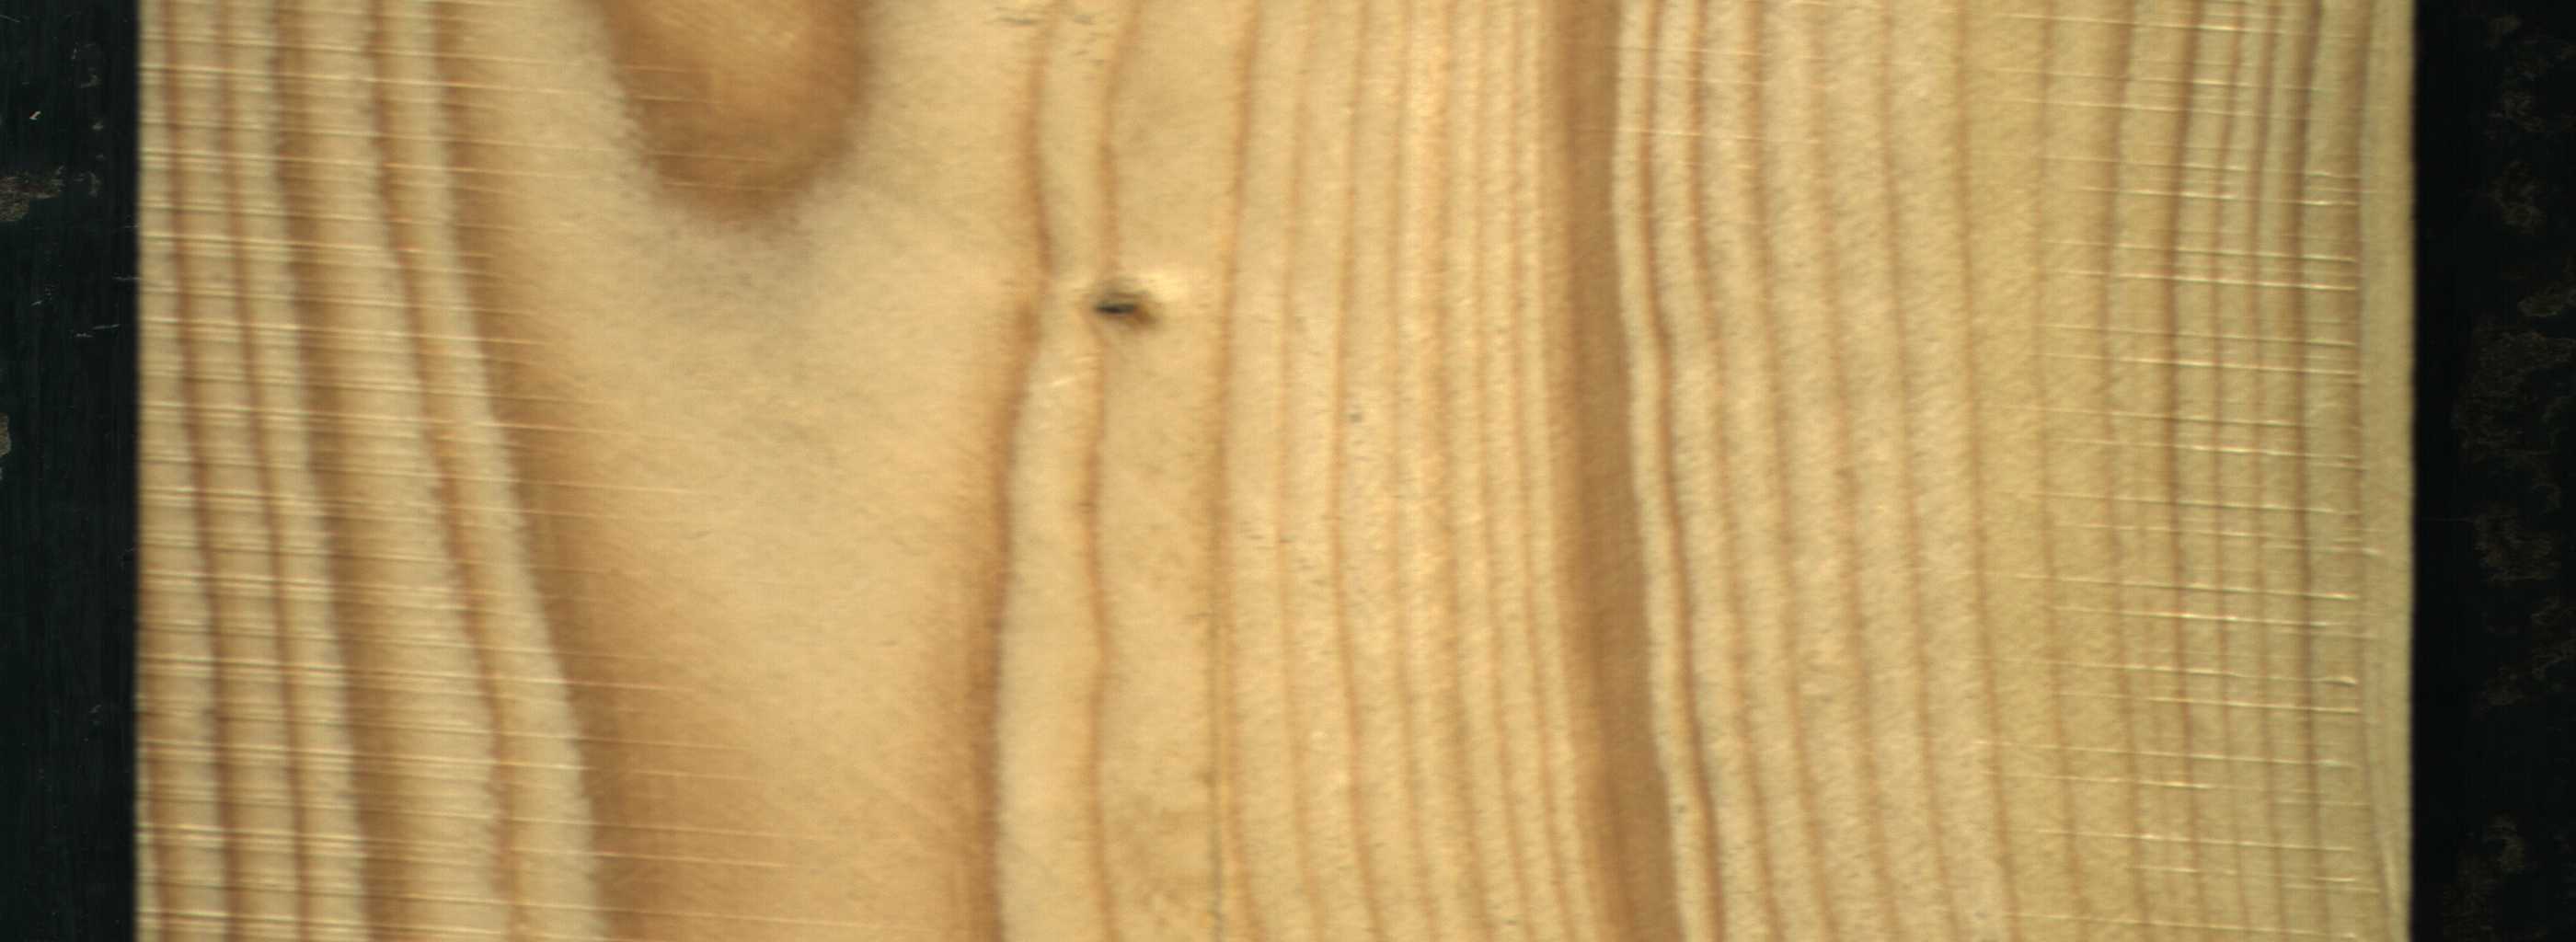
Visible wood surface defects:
Quartzity
Live_Knot